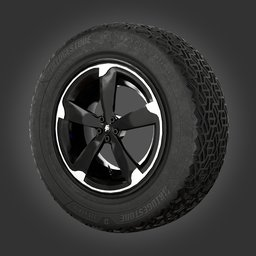
Label: mechanical